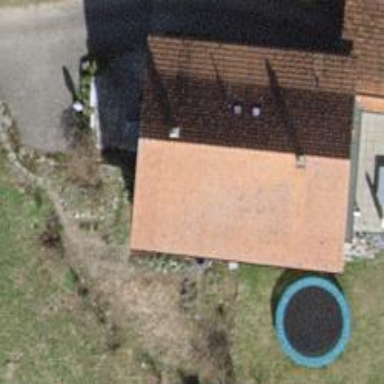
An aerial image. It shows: Simple and straightforward house.